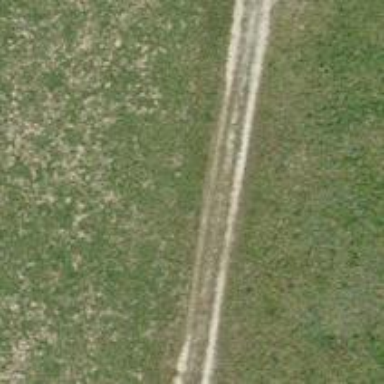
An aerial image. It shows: Gravel track with grade 1 track type.